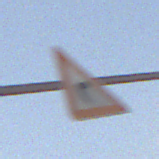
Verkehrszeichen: KurveRechts
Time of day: MorningAfternoon
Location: Outdoor (Nature)
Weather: PartlyCloudy
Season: NotSpecified
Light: Natural